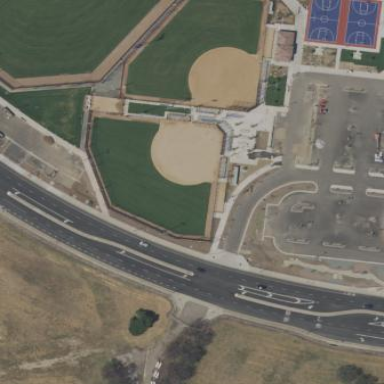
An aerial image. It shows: Softball pitch for leisure and sport activities.